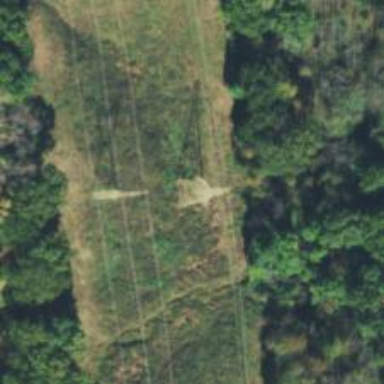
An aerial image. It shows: Lattice structure tower used for power distribution.